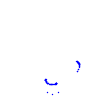
Particle: proton